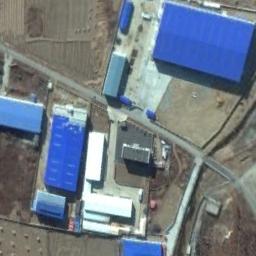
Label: industrial_area